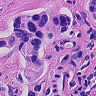
Metastatic tissue present: yes